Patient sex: M
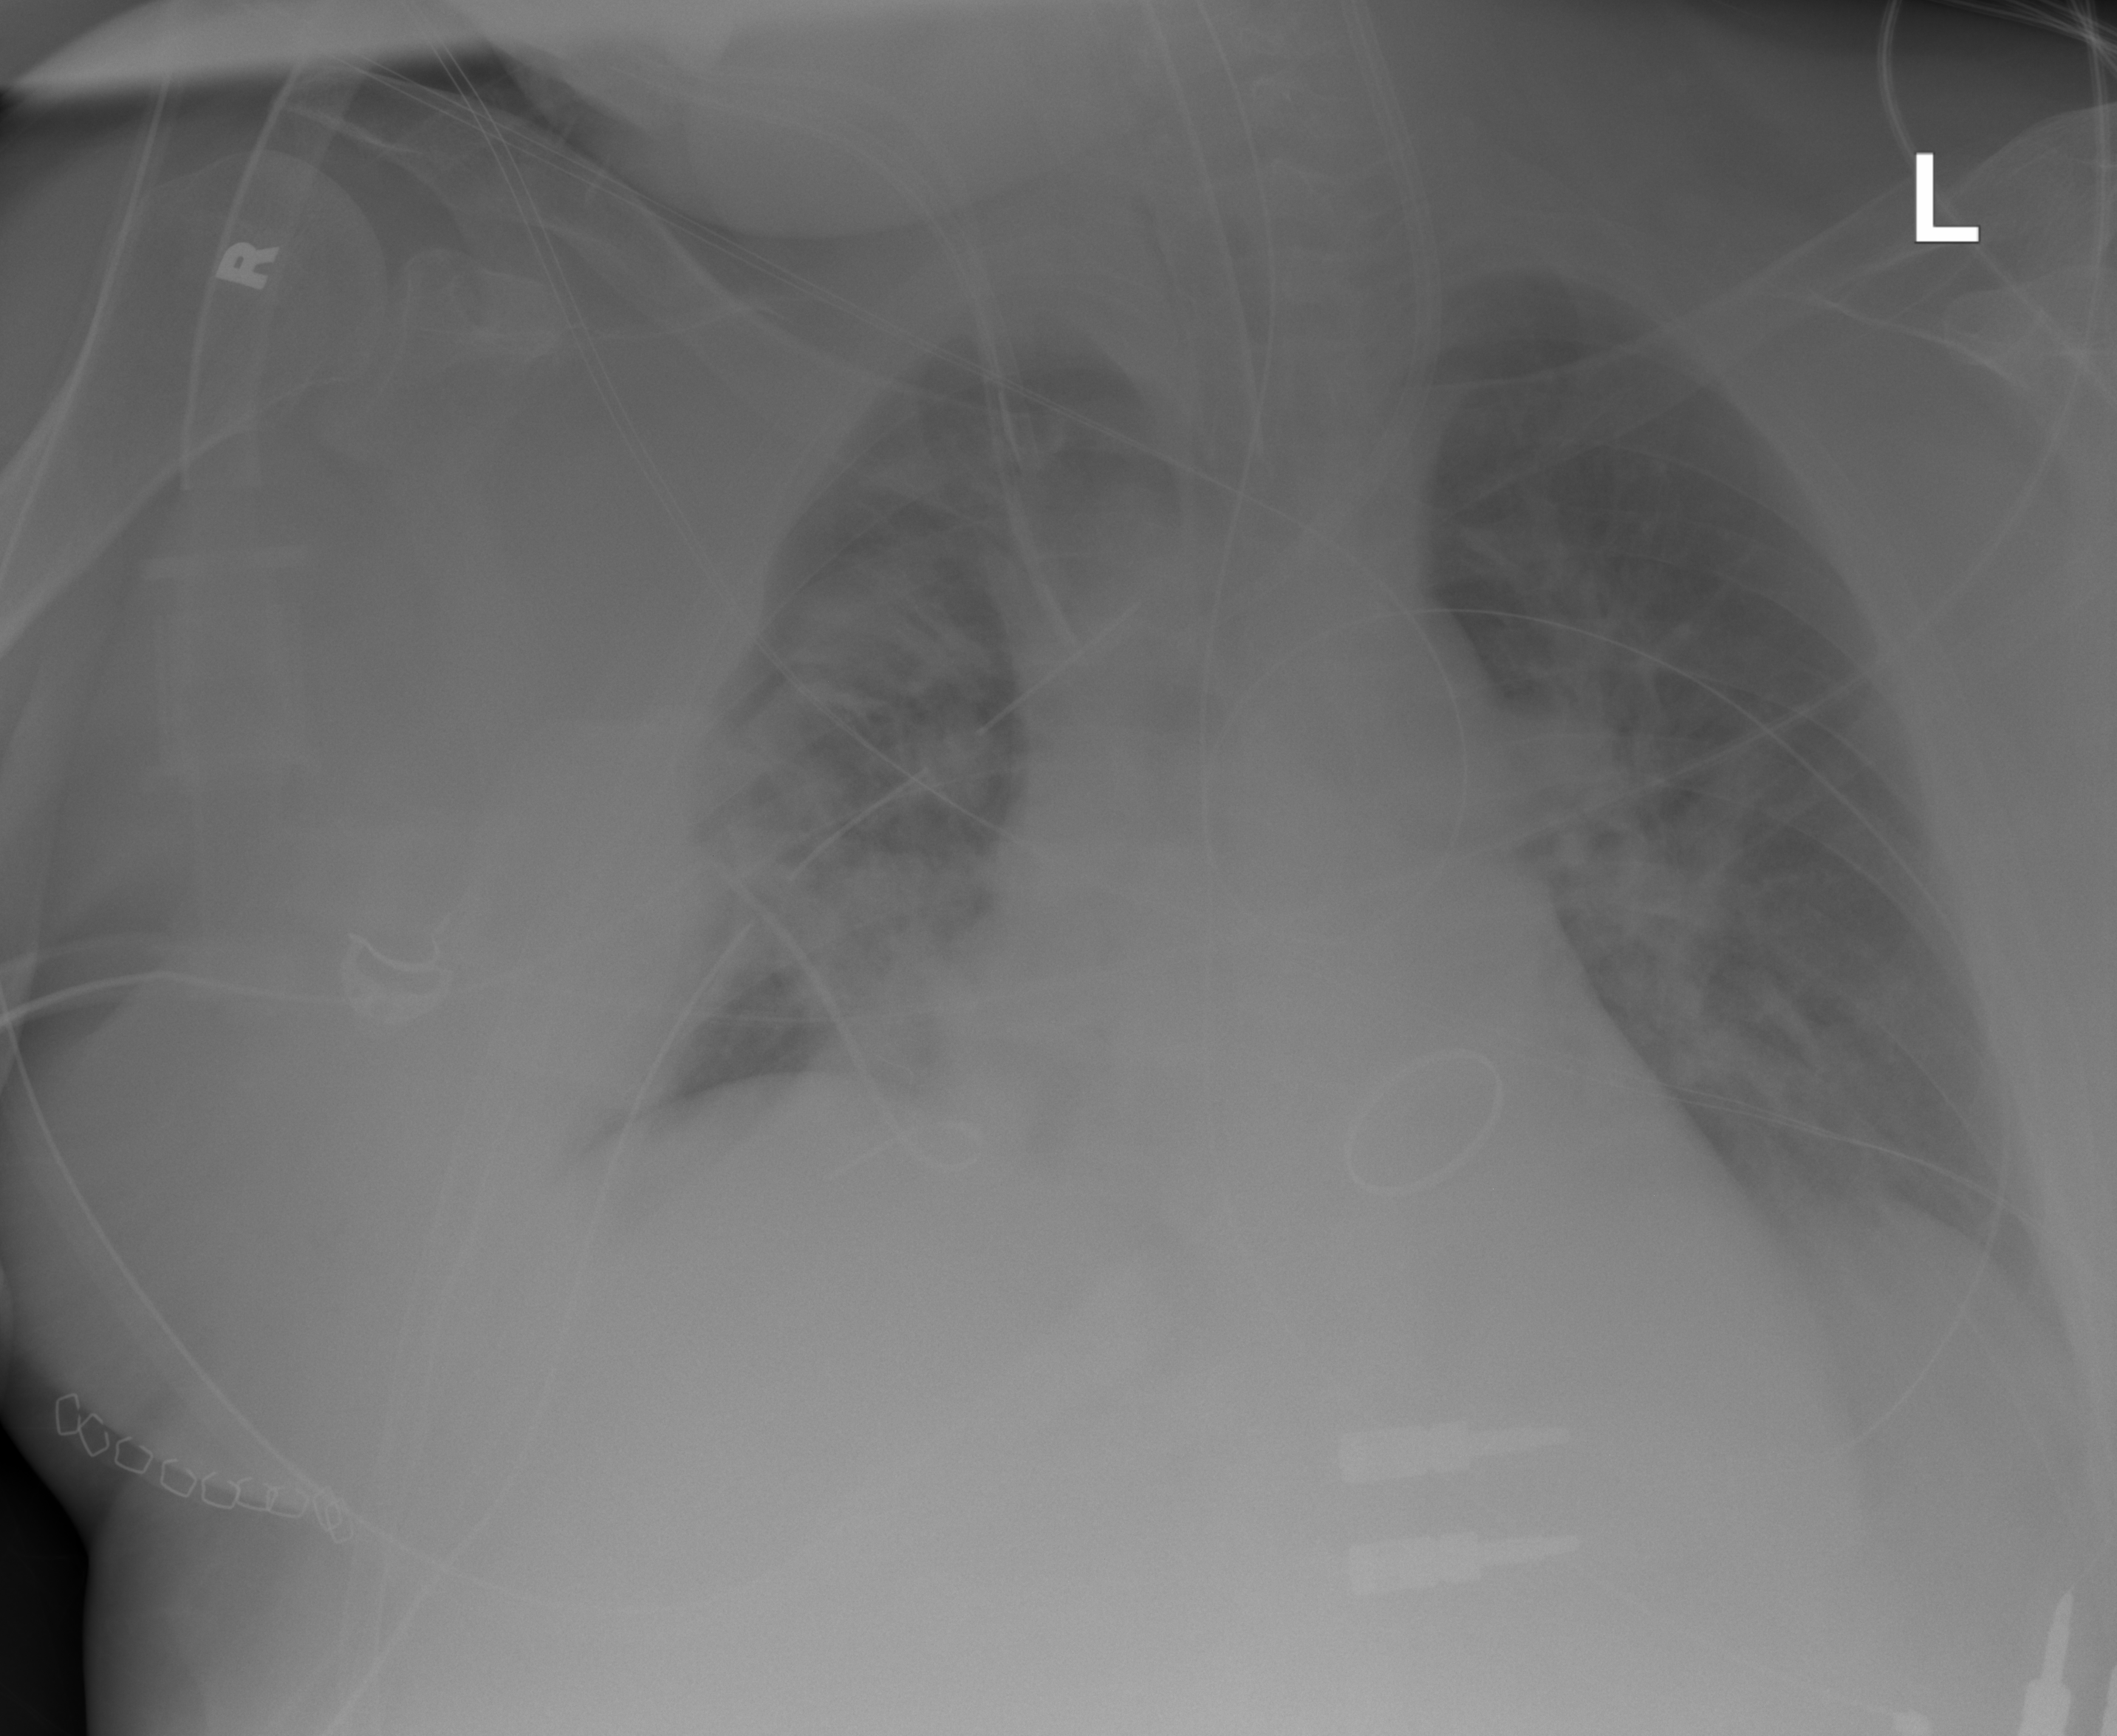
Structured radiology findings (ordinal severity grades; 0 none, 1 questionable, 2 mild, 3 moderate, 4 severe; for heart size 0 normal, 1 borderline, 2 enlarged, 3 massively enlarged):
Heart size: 0
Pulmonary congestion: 3
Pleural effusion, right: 2
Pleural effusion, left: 0
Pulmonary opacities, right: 2
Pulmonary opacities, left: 2
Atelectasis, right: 3
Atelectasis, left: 2